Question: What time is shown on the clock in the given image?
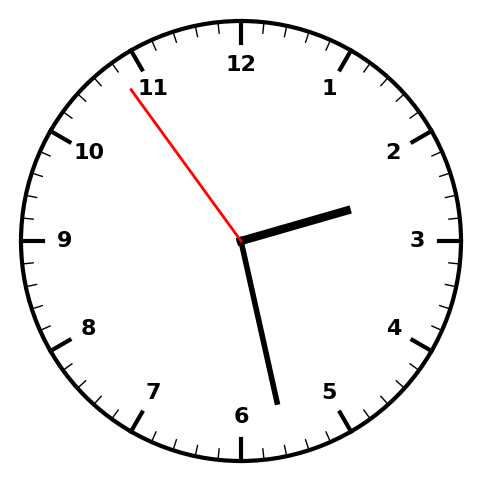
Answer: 02:27:54